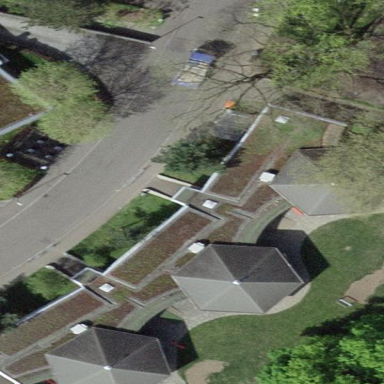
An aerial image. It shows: Kindergarten building.